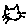
Label: cat